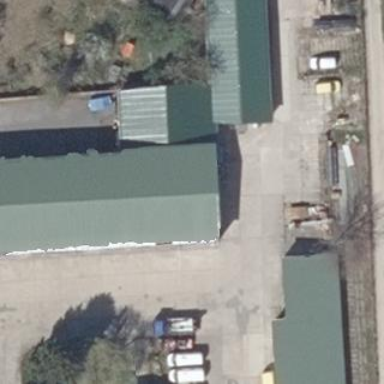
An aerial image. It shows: Commercial building.